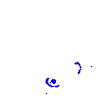
Particle: pion